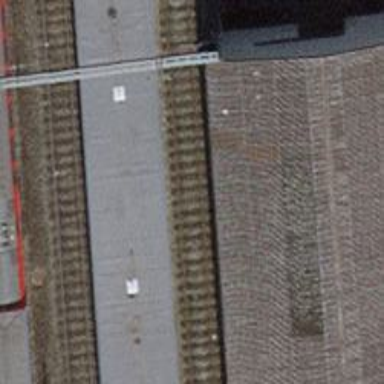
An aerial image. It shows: Single-track electrified railway siding with contact line for service.